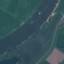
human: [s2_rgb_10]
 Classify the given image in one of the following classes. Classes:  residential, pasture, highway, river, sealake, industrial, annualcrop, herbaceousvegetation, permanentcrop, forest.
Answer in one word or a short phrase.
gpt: River